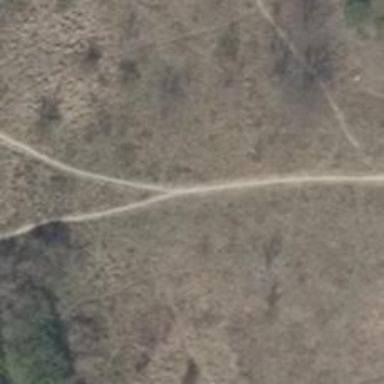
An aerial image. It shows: Sandy path.